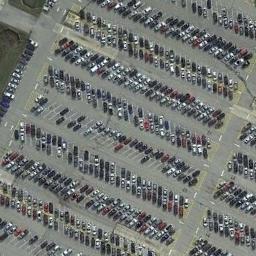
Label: parking_lot